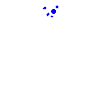
Particle: pion